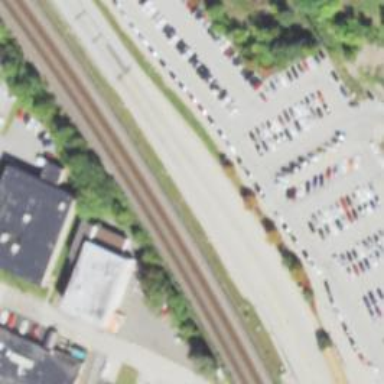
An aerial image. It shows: Busway road.